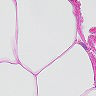
Metastatic tissue present: no